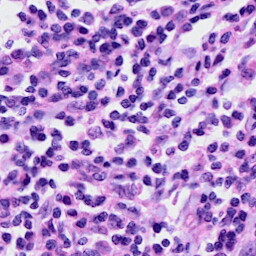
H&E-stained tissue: Cervix